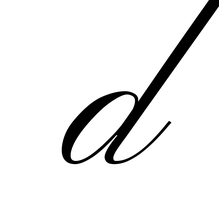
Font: PinyonScript-Regular